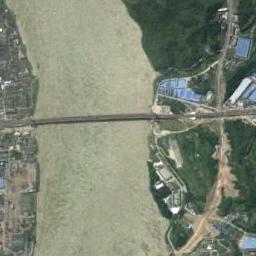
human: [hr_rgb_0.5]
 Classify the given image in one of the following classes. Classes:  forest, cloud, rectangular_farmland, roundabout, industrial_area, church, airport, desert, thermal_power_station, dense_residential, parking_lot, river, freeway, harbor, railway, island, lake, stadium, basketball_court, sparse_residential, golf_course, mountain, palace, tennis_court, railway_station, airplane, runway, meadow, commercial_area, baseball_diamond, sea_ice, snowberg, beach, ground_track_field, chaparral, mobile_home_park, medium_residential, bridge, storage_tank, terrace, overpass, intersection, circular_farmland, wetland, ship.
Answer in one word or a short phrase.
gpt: bridge